Question: I've been wondering this for a while already. The title stands for my question. What do you prefer?
I made a pic to make my question clearer.

Why am I even thinking of this? Isn't one table the most obvious option? Well, kind of. It's the simpliest way, but let's think more practical. When there is a ton of data in one table and user wants to only see statistics about browsers the visitors use, this may not be as successful. Taking browser-data out of one table is naturally better.
Multiple tables has disadvantages too. Writing data takes more time and resources. With one table there's only one mysql-query needed.
Anyway, I figured out a solution, which I think makes sense. Data is written to some kind of temporary table. All of those lines will be exported to multiple tables later (scheduled script). This way the system doesn't take loading-time from the users page, but the data remains fast to browse.
Let's bring some discussion here. I'm hoping to raise some opinions.
Which one is better? Let's find out!
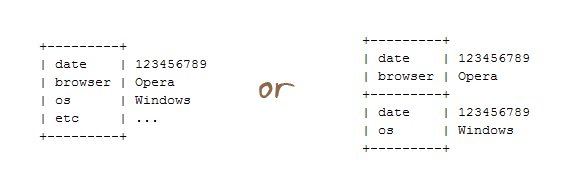
Answer: The date, browser and OS are all related on a one-to-one basis... Without more information to require distinguishing records further, I'd be creating a single table rather than two.
Database design is based on creating tables that reflect entities, and I don't see two distinct entities in the example provided. Consider using views to serve data without duplicating the data in the database; a centralized copy of the data makes managing the data easier...